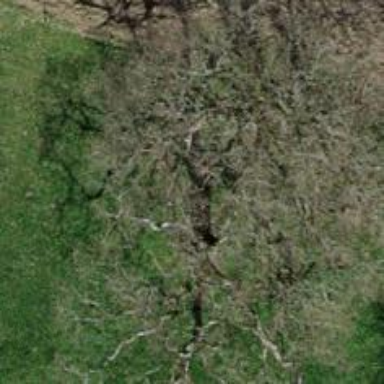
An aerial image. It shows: Single tag "natural: tree."